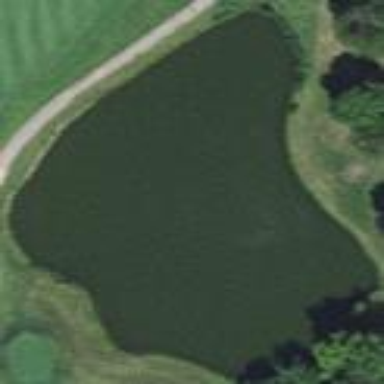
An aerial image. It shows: Picturesque scene of golf course with lateral water hazard.